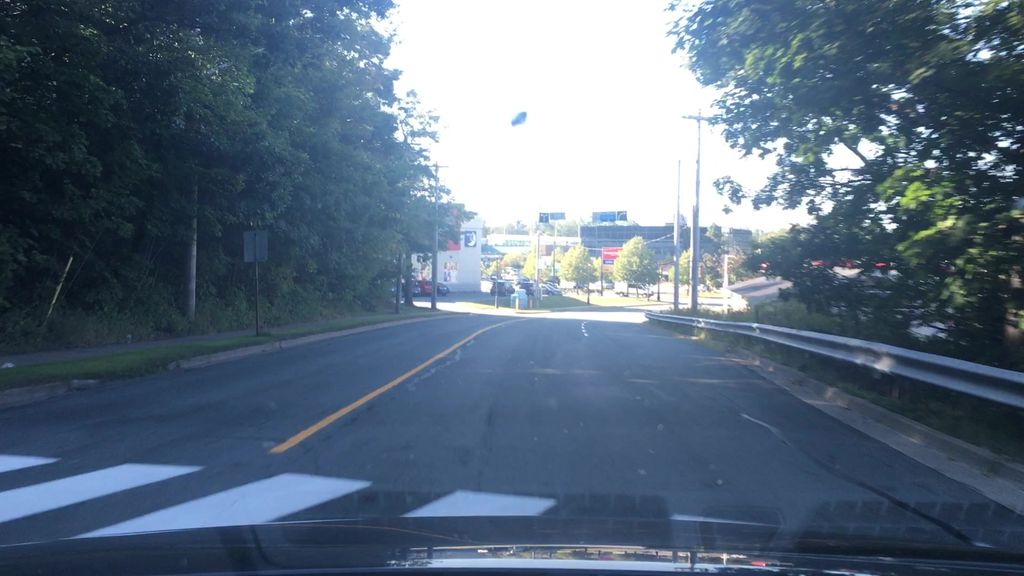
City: halifax